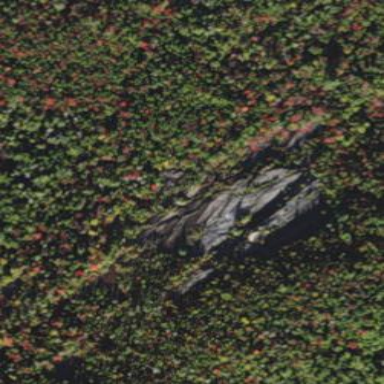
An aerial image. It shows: Landscape of bare rock.